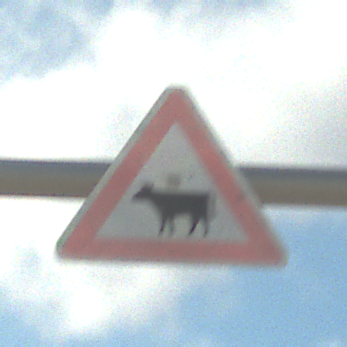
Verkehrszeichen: ViehtriebRechts
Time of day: MorningAfternoon
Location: Outdoor (RoadRail)
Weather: PartlyCloudy
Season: NotSpecified
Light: Natural